Aerial crown-view tile of a tropical tree (Barro Colorado Island, Panama), acquired 20250124:
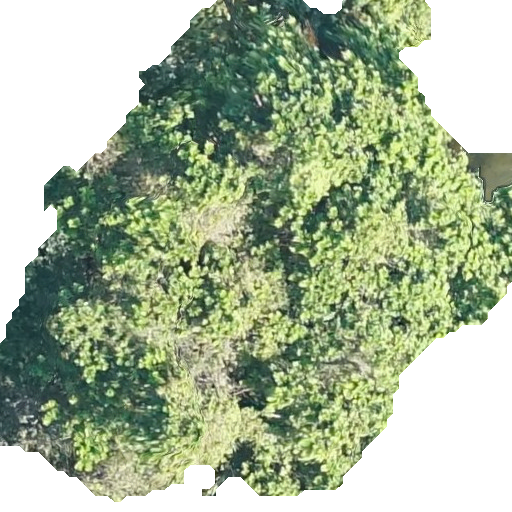
Species: Anacardium excelsum
GBIF accepted scientific name: Anacardium excelsum
Crown area: 278.447 m²